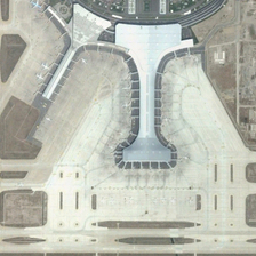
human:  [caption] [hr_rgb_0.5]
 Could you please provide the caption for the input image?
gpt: a ploygon terminal building built on the tarmac .

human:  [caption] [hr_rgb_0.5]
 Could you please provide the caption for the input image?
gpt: an i shaped termial building is on the apron which is surrounded by airstrips .

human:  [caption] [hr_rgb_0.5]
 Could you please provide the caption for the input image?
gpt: a hammer shaped boarding gate near the flight strip .

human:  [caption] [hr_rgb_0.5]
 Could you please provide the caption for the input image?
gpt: a ploygon terminal building built on the tarmac has several plane parked along it .

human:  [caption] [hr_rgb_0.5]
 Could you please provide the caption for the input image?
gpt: several planes are near a large building in an airport with several runways .